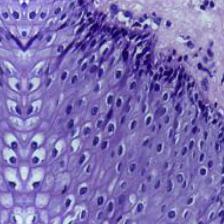
Diagnosis: Normal